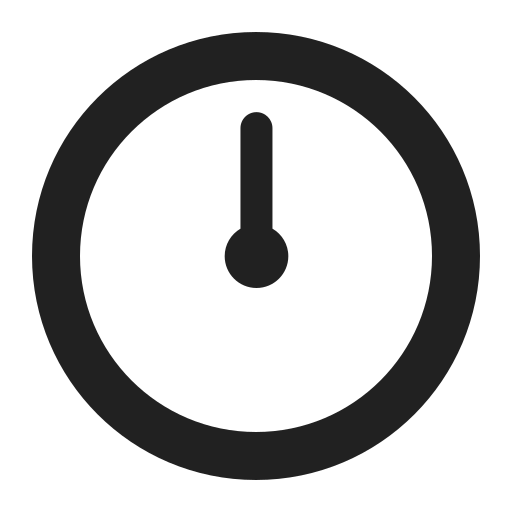
twelve oclock high contrast